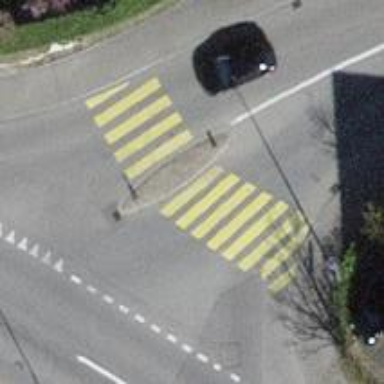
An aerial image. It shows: Uncontrolled zebra crossing with central island.